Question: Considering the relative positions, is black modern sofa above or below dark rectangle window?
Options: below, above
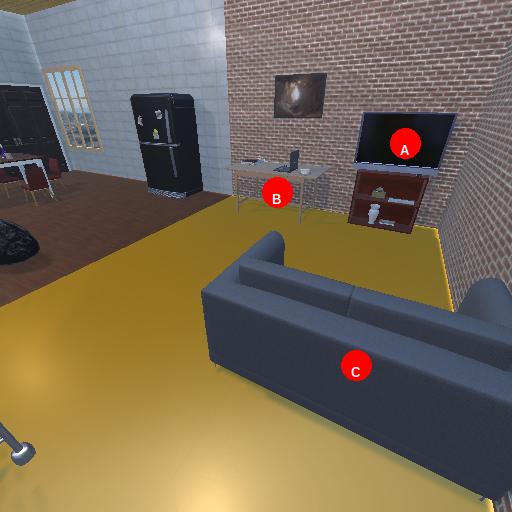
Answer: below